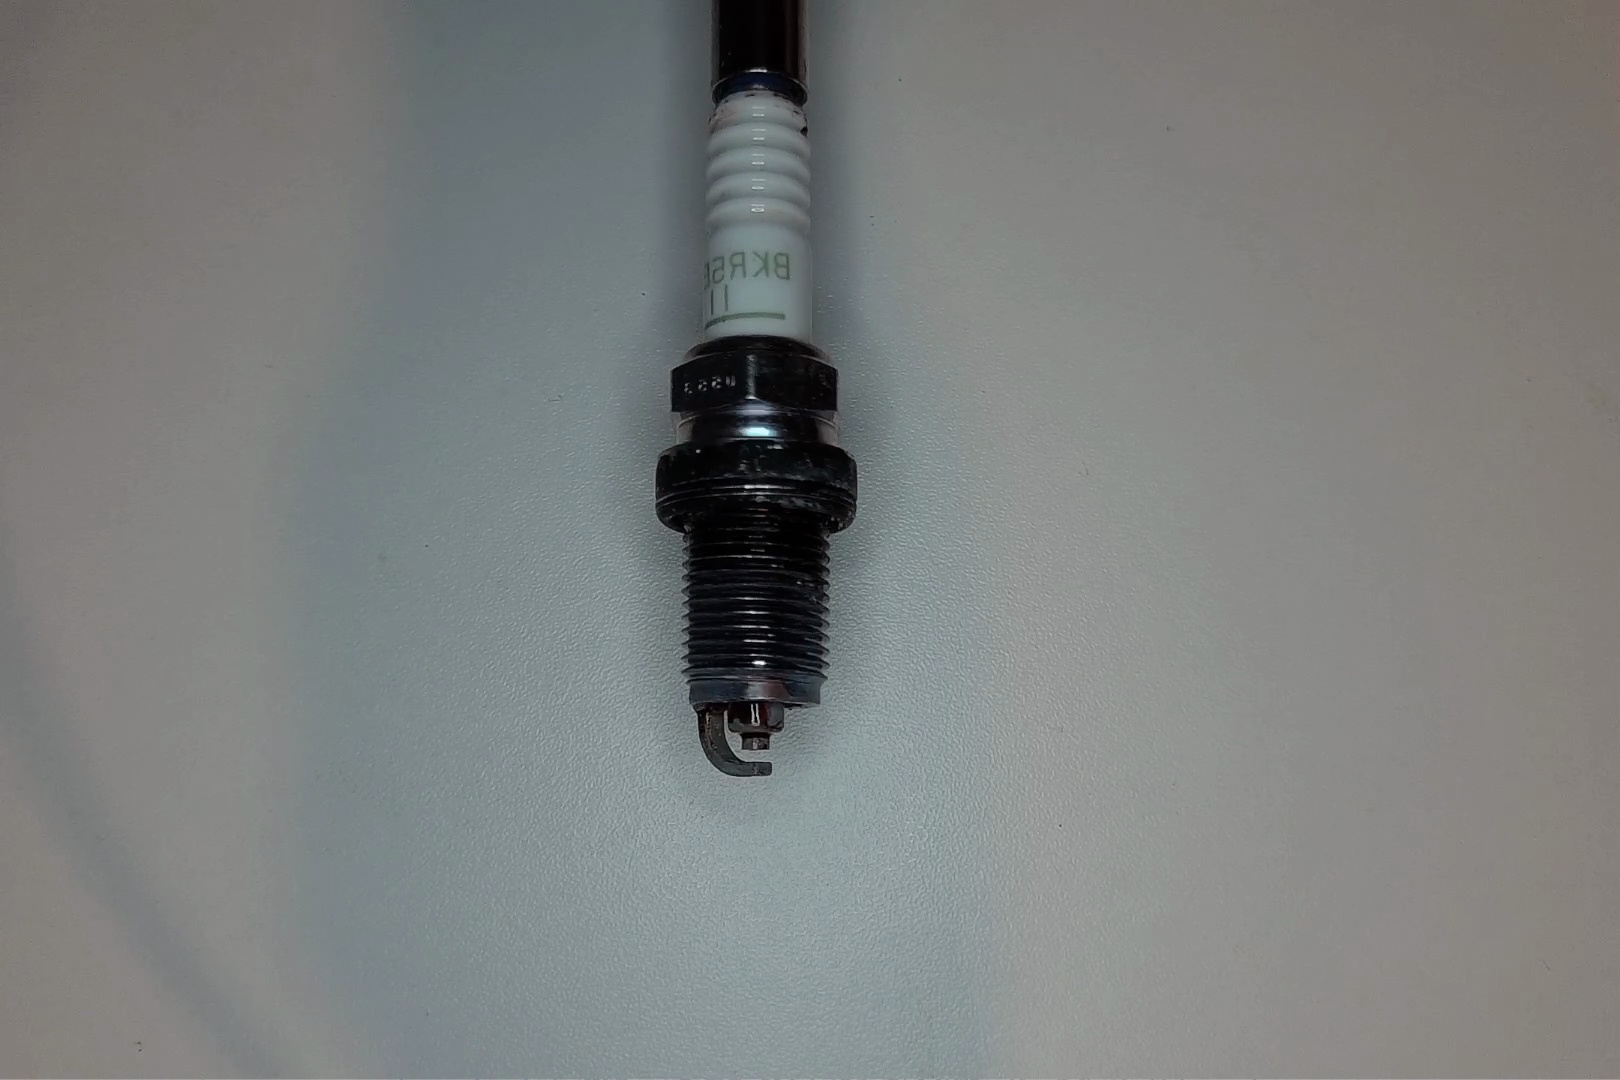
Label: anomaly